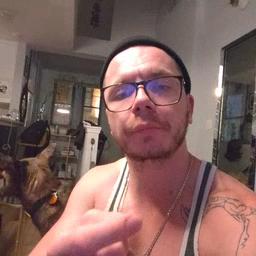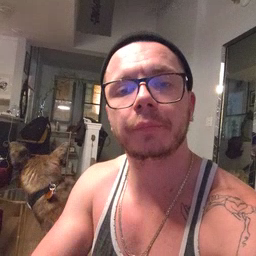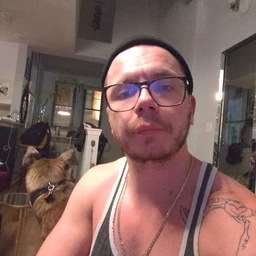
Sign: go